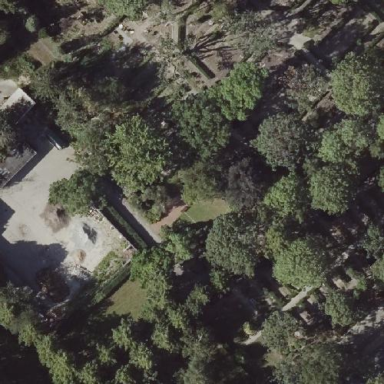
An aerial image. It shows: Place of worship located in cemetery.